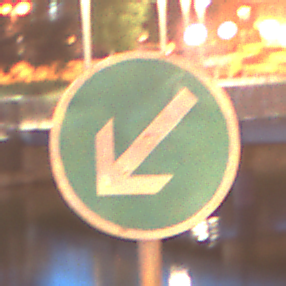
Verkehrszeichen: VorgeschriebeneVorbeifahrtLinks
Umgebung: Outdoor, Urban
Tageszeit: Night
Wetter: PartlyCloudy
Licht: Artificial
Jahreszeit: NotSpecified
Kontrast: HighContrast